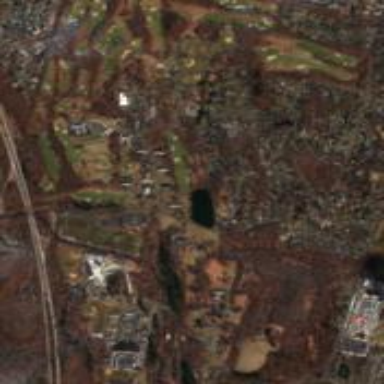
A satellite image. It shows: Golf course.